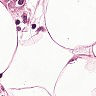
Metastatic tissue present: yes